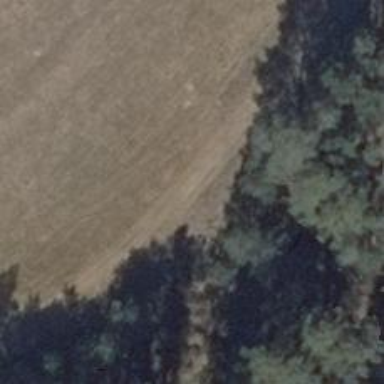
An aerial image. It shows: Grass track road with grade 5 tracktype.